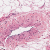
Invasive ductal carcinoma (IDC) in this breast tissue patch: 0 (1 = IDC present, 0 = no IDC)